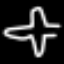
Label: airplane